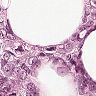
Metastatic tissue present: yes